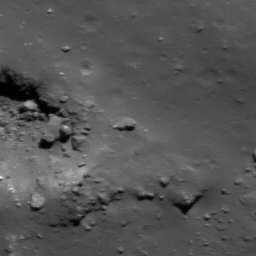
Pit: Tycho 17a
Host crater: Tycho
Host type: impact_melt
Lunar coordinates: latitude -43.085, longitude 348.242